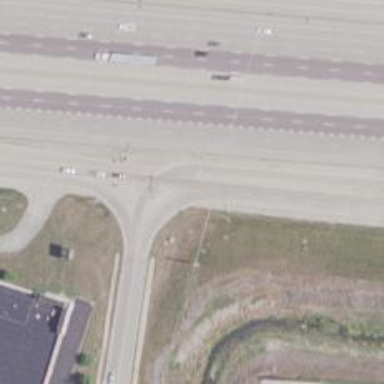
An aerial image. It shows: Tertiary link road.